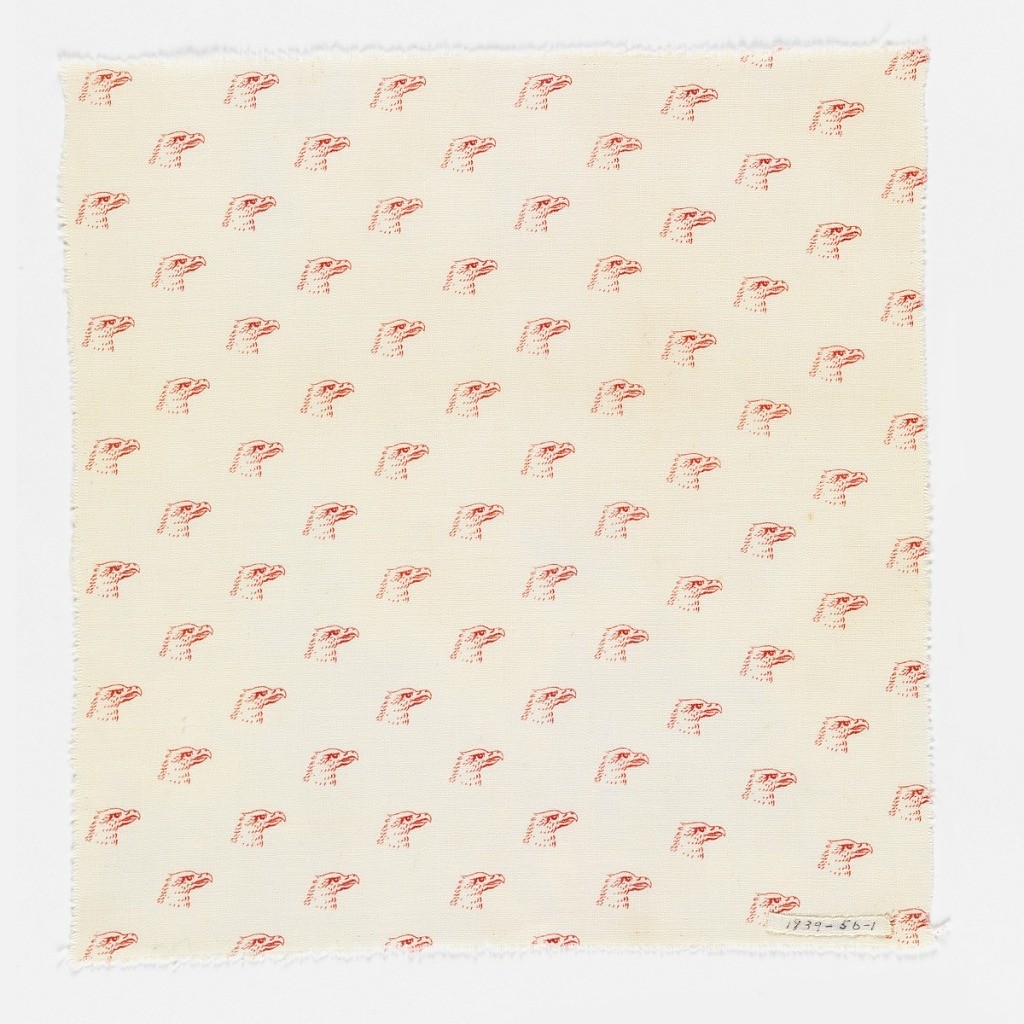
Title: Textile
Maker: American Print Works, founded 1835
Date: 1870s
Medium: cotton Technique: printed on plain weave
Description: White fabric printed in a design showing red eagle heads in diagonal lines.